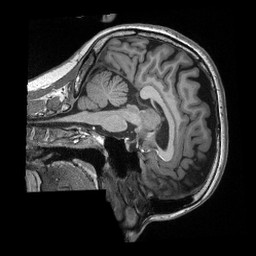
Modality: T1w
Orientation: sagittal
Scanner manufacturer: siemens
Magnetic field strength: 3 T
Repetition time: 2.3 s
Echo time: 0.00308 s